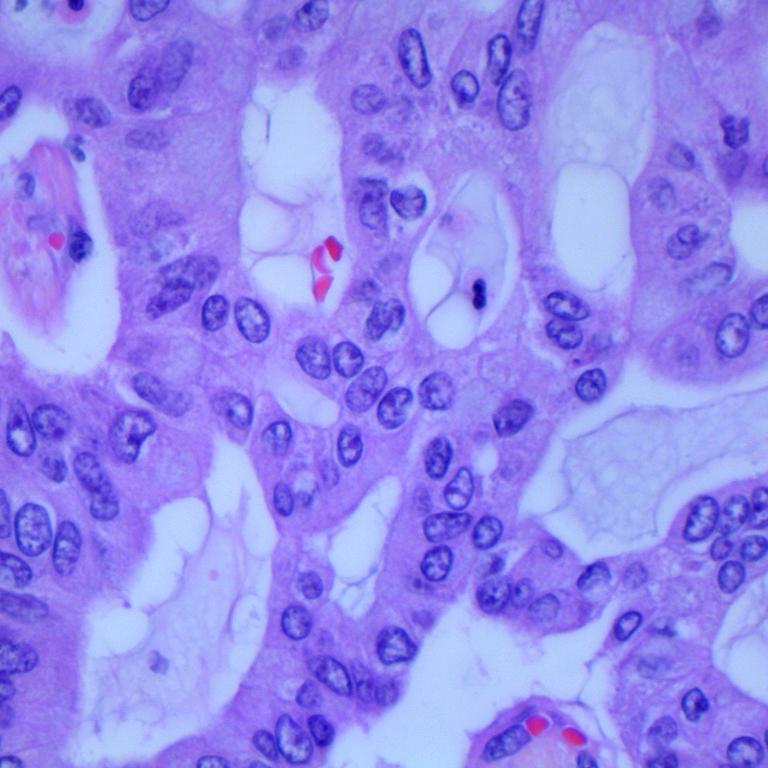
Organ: lung
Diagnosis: adenocarcinomas